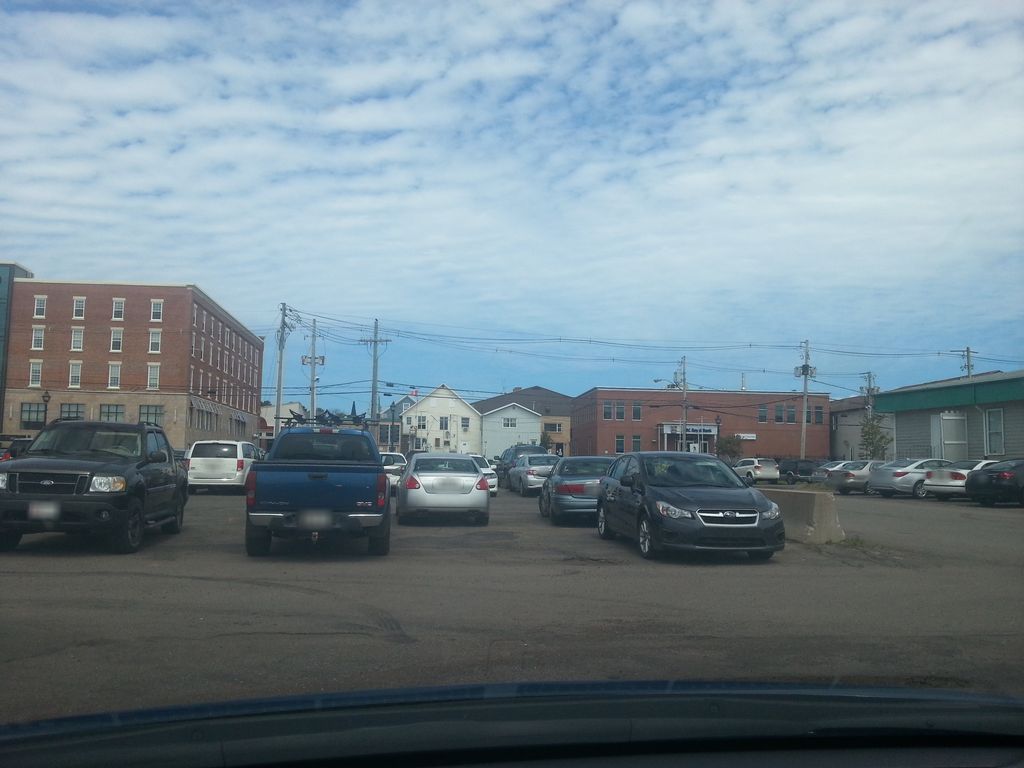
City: charlottetown